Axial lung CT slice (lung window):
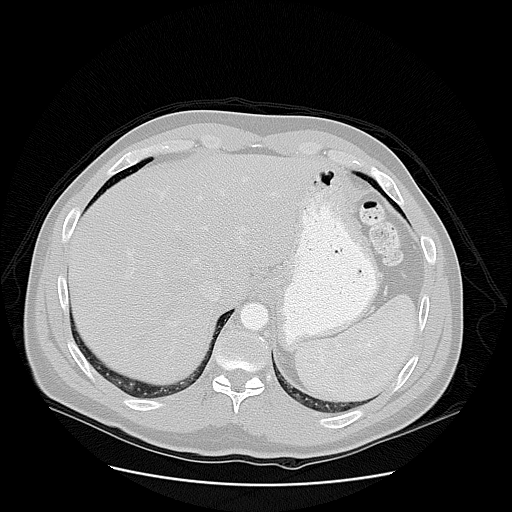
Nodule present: no